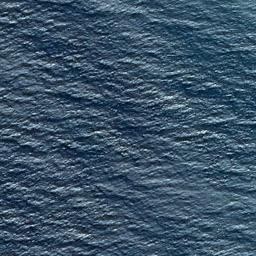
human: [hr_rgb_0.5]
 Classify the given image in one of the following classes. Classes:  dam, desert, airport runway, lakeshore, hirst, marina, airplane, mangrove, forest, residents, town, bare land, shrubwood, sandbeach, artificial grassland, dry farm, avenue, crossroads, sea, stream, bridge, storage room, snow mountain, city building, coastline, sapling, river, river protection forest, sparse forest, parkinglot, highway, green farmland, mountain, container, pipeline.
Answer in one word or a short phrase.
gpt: sea